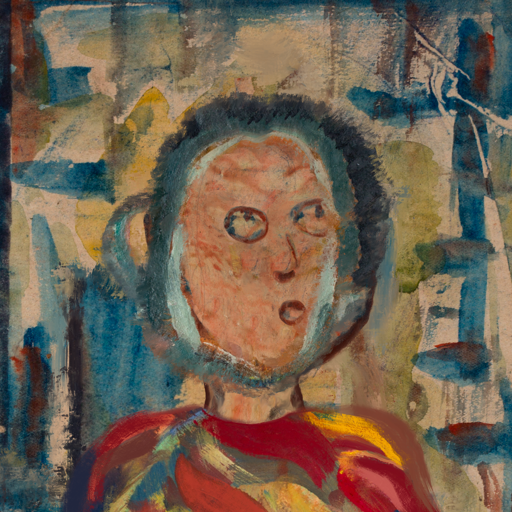
Background: Orphan, Head And Neck Side: Orphan, Face Side: Orphan, Bust: Mother_And_Son_Son, Hair Side: Boggyland, Head Accessory: Blank, Second Necklace: Blank, Necklace: Blank, Baby: Blank